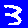
Digit: 3